Aerial crown-view tile of a tropical tree (Barro Colorado Island, Panama), acquired 20250317:
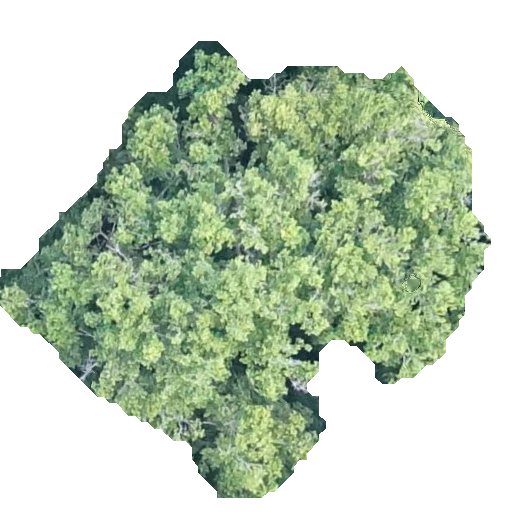
Species: Poulsenia armata
GBIF accepted scientific name: Poulsenia armata
Crown area: 199.178 m²